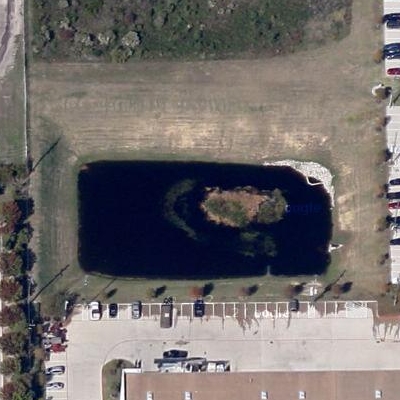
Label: RiverLake